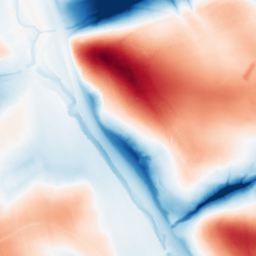
Category: classical
Decomposition family: gaussian_anisotropic
Decomposition parameters: sigma_x: 5
sigma_y: 50
Upsampling method: quartic
Upsampling parameters: scale: 4
Upsampling scale: 4